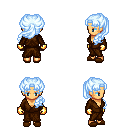
a pixel art fantasy rpg character, female body template, human, tanned skin, brown robe, red pants, white cyan princess hairstyle, gold gloves, brown slippers, four views (front, back, left, right), 2x2 character sprite sheet, small pixel art, hard edges, no anti-aliasing